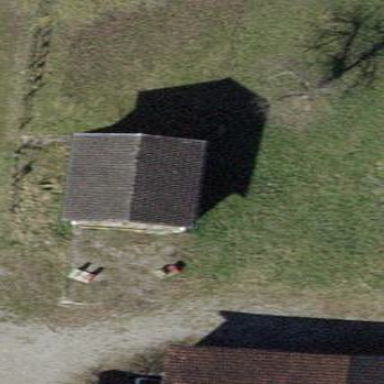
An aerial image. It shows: Farm auxiliary building with gabled roof.